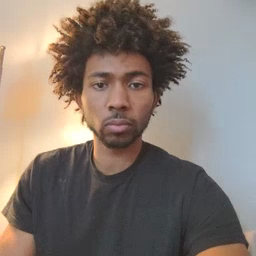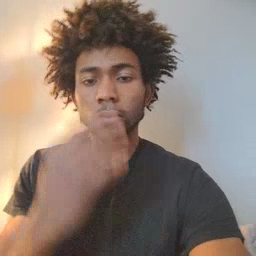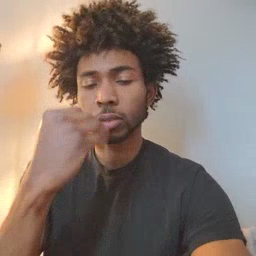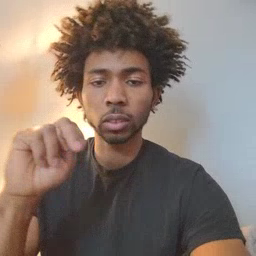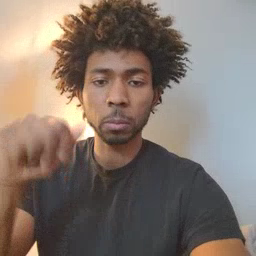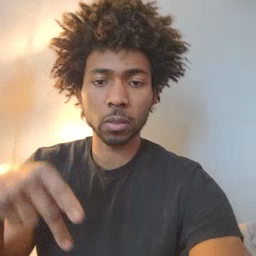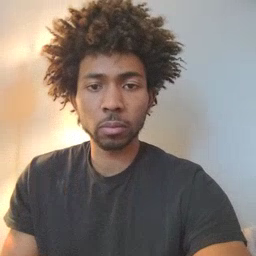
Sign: nap